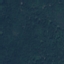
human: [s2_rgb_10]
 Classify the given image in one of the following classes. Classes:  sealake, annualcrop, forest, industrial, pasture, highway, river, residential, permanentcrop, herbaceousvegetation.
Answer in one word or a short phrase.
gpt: Forest